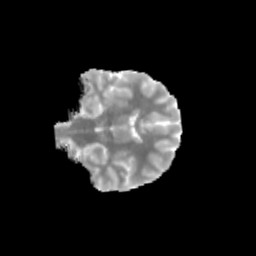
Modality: MD
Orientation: coronal
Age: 11
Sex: female
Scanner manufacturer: siemens
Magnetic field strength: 3 T
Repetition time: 3.8 s
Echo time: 0.07 s